Breast ultrasound image
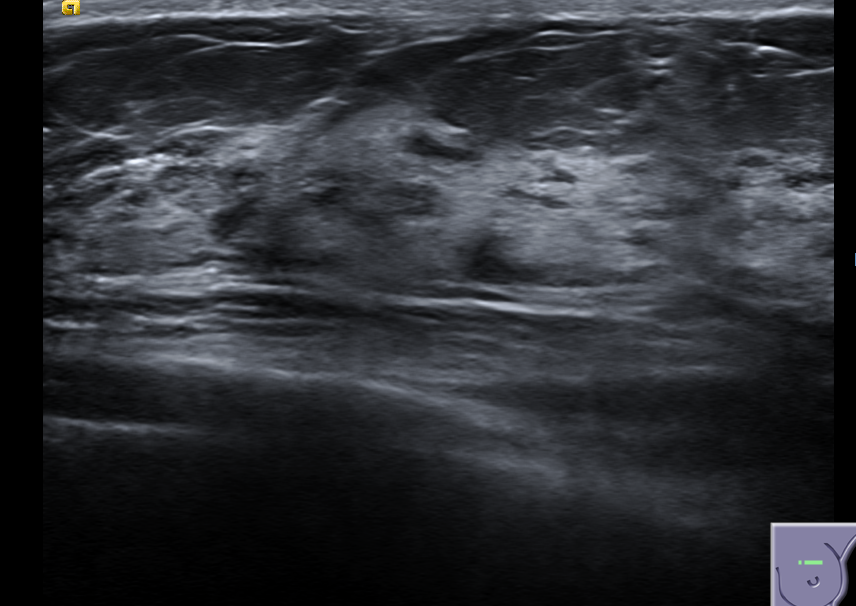
Diagnosis: normal